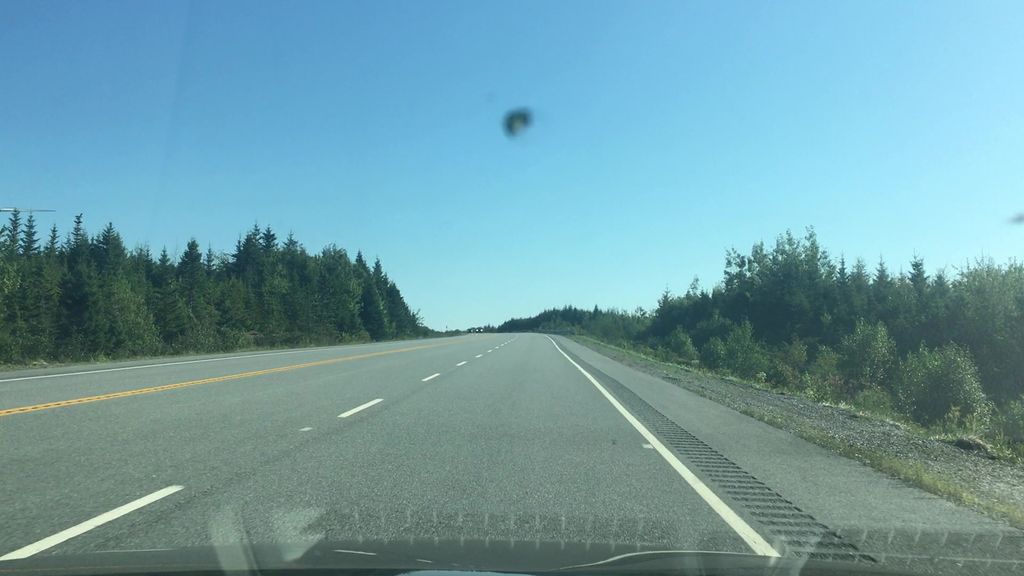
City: halifax